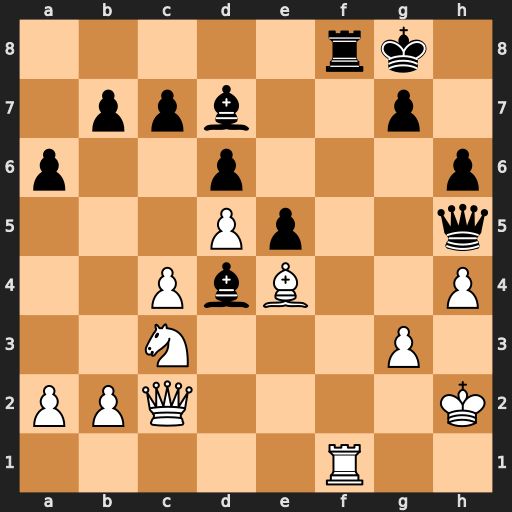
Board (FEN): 5rk1/1ppb2p1/p2p3p/3Pp2q/2PbB2P/2N3P1/PPQ4K/5R2
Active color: w
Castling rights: -
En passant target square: -
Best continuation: Bh7+ Kh8 Rxf8#